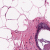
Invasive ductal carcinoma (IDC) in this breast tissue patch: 0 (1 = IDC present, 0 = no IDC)